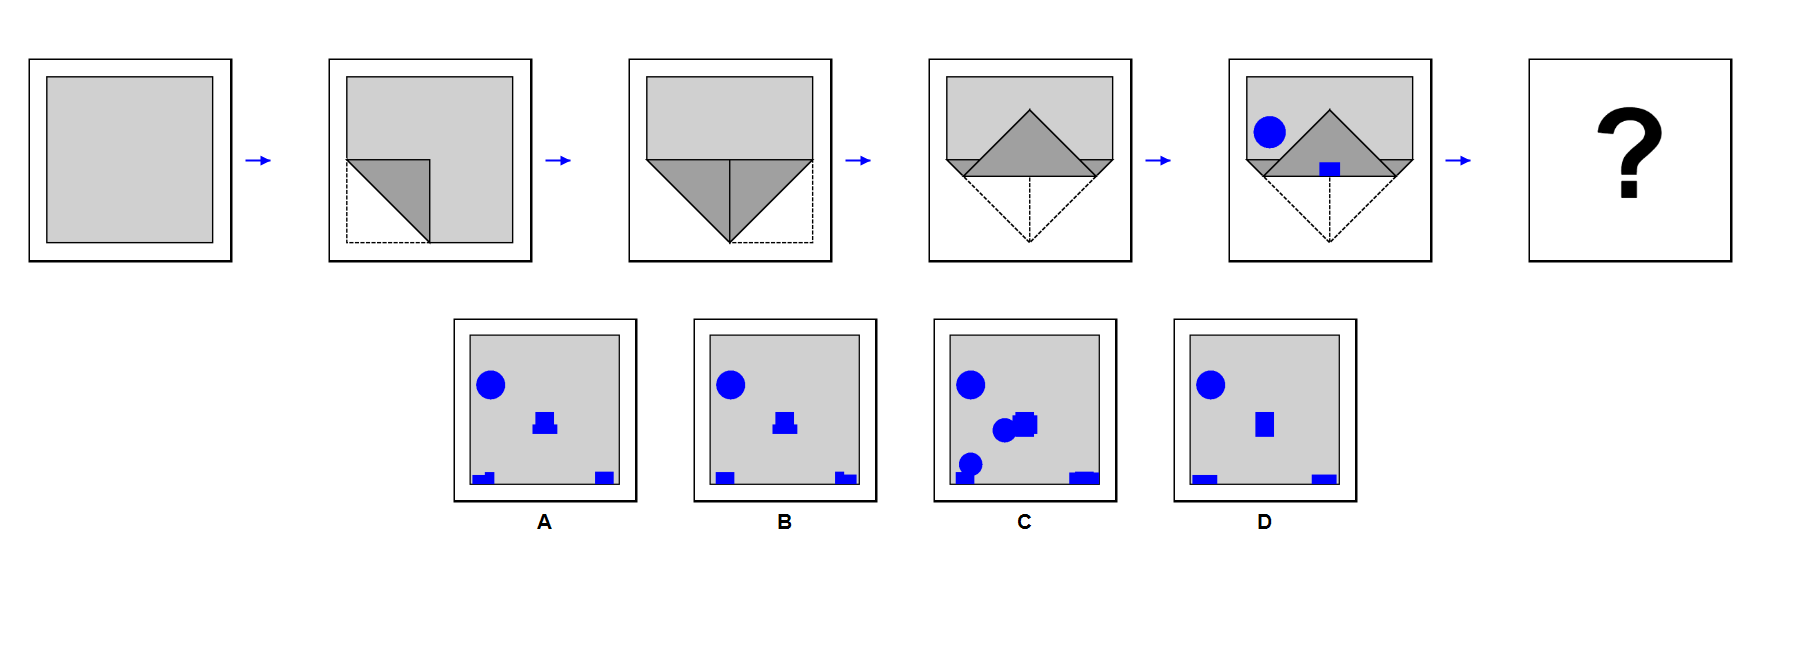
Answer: D